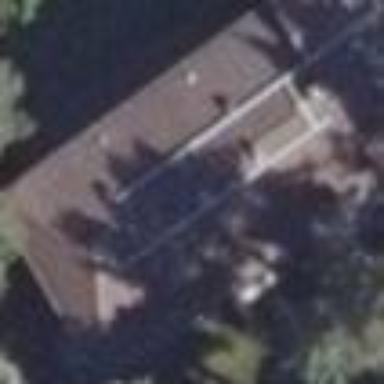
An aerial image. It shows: Semidetached house with hipped roof.